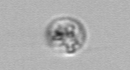
Label: Amoeba